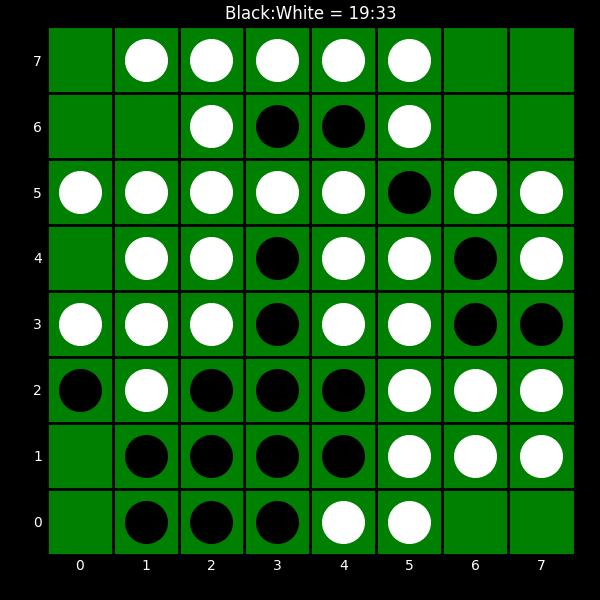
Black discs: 19
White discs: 33